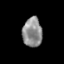
Tissue: skin
Cell type: Epithelial cells
Senescence score: 0.1999
Nuclear area (px): 562
Mean DAPI intensity: 141.714